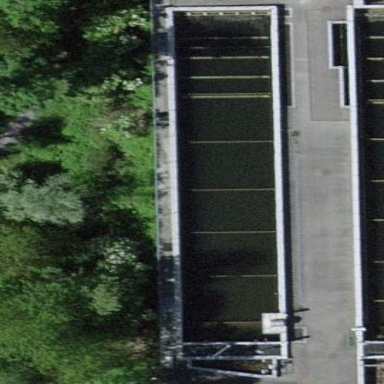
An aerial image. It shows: Reservoir containing wastewater.